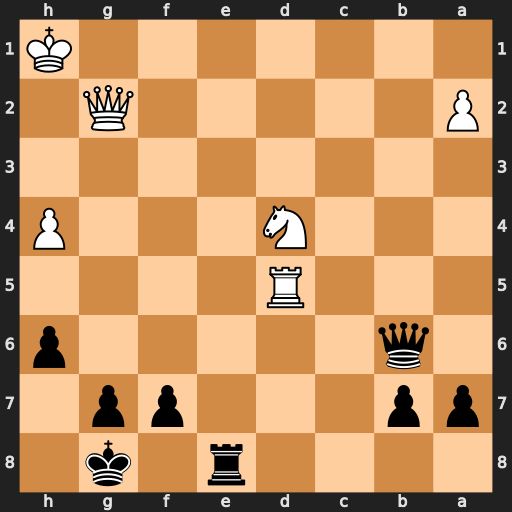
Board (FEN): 4r1k1/pp3pp1/1q5p/3R4/3N3P/8/P5Q1/7K
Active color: b
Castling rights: -
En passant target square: -
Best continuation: Re1+ Kh2 Qc7+ Kh3 Re3+